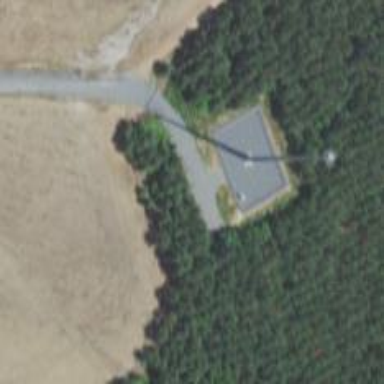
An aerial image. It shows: Communication mast tower.